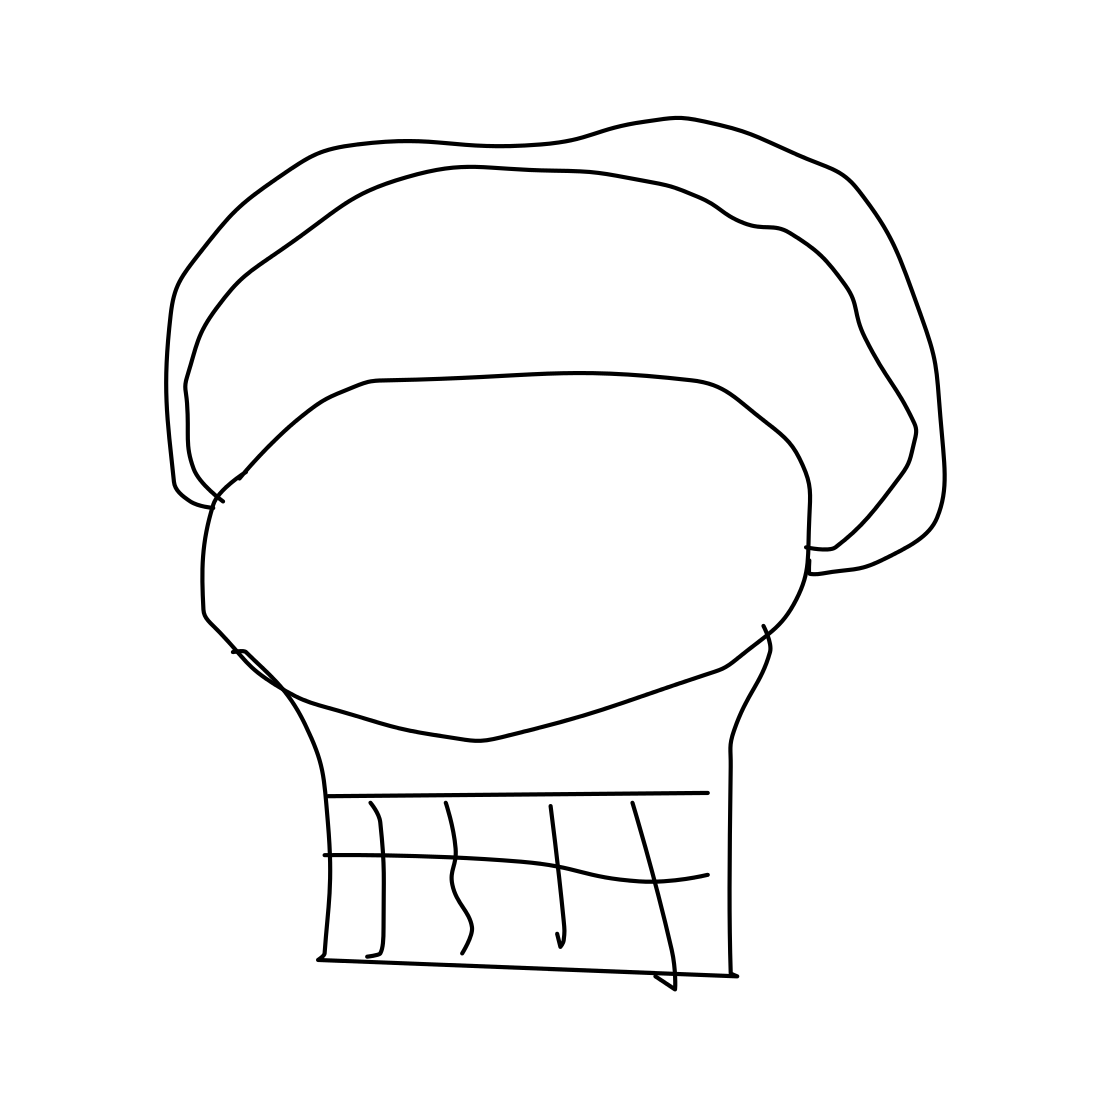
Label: basket